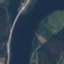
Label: River